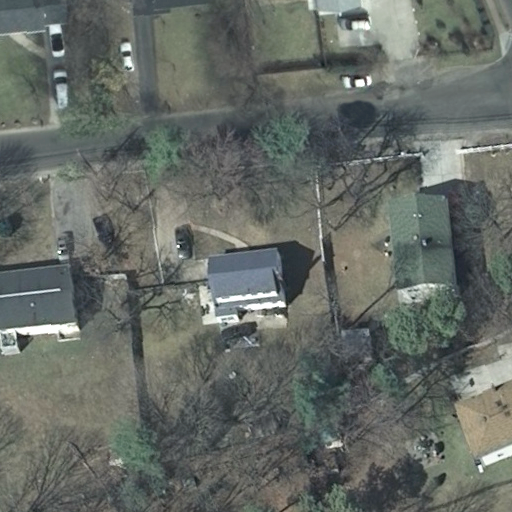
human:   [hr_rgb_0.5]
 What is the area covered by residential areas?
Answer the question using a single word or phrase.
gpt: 10611m2

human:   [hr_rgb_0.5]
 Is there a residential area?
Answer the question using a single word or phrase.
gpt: yes

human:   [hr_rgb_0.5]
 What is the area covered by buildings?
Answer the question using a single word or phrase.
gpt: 1053m2

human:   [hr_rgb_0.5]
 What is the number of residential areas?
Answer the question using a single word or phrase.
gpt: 1

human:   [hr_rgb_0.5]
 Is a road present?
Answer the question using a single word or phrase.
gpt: yes

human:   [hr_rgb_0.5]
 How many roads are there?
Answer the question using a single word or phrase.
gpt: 1

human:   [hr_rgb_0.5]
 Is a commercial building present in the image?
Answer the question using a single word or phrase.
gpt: no

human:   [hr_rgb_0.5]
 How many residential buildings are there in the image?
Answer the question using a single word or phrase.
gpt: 7

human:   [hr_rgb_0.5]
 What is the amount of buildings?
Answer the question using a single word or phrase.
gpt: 8

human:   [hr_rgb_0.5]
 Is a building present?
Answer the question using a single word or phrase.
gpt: yes

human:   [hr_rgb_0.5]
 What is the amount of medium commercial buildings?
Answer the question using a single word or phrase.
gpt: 0

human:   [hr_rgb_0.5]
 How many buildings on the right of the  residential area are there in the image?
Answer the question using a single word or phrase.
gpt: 8

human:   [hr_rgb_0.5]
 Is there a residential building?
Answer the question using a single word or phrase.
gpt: yes

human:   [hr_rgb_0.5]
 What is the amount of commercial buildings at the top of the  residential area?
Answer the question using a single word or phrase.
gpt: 0

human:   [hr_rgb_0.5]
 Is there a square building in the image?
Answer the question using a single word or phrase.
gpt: no

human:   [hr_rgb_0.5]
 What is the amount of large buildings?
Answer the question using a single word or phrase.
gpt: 0

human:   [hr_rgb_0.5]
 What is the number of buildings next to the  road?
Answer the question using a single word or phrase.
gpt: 8

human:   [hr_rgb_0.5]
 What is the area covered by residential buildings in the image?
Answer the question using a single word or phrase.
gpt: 1021m2

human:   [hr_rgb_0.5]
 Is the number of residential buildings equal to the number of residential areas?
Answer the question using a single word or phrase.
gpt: no

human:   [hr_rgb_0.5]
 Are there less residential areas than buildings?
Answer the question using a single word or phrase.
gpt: yes

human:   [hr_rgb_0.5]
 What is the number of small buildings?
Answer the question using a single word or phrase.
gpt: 3

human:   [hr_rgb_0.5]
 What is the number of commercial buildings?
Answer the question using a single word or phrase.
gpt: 0

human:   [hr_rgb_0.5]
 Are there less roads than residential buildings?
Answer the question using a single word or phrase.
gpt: yes

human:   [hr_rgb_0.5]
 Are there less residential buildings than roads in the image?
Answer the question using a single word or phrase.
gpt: no

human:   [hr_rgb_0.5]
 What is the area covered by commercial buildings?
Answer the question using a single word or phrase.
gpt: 0m2

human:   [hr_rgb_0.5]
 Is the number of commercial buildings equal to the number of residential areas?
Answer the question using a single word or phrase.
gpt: no

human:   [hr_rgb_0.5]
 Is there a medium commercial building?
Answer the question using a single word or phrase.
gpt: no

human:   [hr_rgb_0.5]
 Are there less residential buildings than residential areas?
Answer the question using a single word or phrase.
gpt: no

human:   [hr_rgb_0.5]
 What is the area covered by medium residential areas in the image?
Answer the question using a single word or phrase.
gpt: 0m2

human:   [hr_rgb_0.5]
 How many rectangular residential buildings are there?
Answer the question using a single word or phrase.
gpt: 5

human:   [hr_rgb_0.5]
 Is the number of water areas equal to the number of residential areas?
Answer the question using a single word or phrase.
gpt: no

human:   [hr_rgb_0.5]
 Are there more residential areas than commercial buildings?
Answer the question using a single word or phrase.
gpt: yes

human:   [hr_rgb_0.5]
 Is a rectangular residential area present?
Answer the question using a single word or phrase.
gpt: yes

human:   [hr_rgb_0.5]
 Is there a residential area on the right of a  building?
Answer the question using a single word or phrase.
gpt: no

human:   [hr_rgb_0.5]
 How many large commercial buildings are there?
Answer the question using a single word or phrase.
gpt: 0

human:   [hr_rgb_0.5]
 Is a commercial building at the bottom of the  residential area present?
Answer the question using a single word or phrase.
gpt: no

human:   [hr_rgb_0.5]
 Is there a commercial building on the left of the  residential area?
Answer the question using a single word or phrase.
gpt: no

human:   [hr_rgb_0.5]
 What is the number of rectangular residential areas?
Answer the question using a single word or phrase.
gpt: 1

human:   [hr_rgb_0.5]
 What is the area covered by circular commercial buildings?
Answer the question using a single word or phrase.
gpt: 0m2

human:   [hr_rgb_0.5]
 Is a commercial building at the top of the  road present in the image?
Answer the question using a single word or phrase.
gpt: no

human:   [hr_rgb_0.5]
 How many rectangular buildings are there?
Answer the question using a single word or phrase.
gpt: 6

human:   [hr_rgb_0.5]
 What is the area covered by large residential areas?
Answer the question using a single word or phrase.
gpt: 10611m2

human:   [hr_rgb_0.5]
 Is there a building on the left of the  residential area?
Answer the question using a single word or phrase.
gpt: no

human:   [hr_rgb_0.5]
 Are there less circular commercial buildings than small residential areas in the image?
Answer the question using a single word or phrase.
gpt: no

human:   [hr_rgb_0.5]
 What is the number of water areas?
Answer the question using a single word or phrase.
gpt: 0

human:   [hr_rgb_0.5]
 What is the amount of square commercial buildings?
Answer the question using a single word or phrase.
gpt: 0

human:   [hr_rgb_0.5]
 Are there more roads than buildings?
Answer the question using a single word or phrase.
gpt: no

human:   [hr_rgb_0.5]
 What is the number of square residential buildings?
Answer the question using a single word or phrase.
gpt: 0

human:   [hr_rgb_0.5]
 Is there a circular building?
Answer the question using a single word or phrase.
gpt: no

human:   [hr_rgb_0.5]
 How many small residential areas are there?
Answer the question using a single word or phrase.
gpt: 0

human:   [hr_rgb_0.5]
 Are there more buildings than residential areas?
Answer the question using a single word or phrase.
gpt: yes

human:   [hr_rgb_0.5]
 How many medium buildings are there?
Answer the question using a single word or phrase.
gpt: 5

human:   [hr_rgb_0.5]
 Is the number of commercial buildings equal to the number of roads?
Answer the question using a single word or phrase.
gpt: no

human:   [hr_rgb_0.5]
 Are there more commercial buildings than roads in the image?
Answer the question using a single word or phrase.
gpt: no

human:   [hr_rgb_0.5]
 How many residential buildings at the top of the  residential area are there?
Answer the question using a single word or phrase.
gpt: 7

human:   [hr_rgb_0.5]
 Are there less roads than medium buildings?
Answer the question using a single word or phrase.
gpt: yes

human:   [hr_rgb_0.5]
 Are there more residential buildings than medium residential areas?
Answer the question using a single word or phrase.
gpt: yes

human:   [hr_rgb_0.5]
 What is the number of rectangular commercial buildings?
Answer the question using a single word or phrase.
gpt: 0

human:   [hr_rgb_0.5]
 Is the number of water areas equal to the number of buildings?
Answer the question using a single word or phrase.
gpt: no

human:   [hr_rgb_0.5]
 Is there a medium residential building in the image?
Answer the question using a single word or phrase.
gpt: yes

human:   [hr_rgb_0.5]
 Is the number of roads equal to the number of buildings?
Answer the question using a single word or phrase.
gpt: no

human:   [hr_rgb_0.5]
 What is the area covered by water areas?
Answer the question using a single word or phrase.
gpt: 0m2

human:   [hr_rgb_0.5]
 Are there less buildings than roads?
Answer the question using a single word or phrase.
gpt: no

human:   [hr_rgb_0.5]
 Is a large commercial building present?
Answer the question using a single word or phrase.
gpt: no